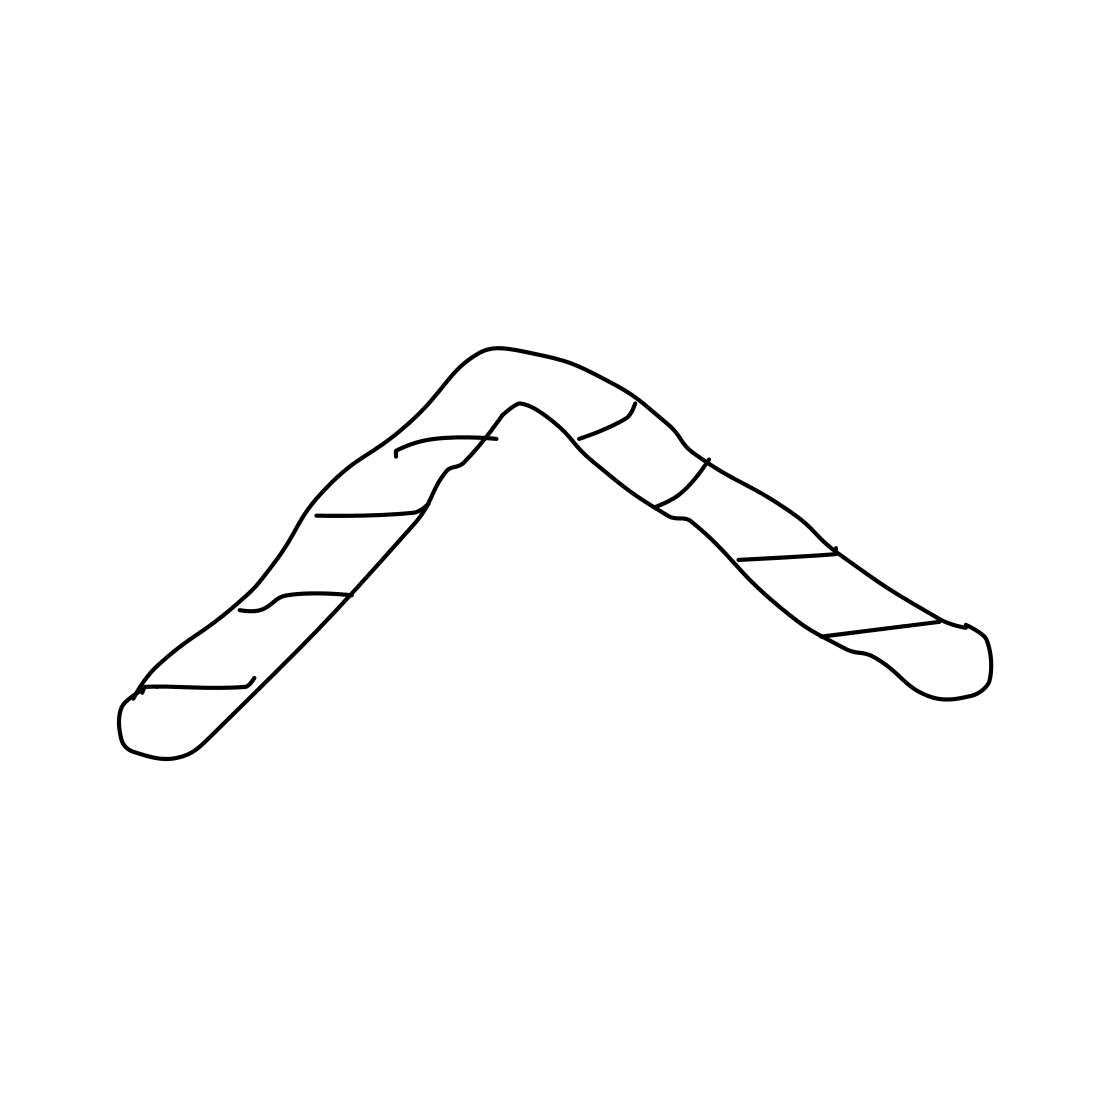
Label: boomerang